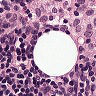
Metastatic tissue present: no